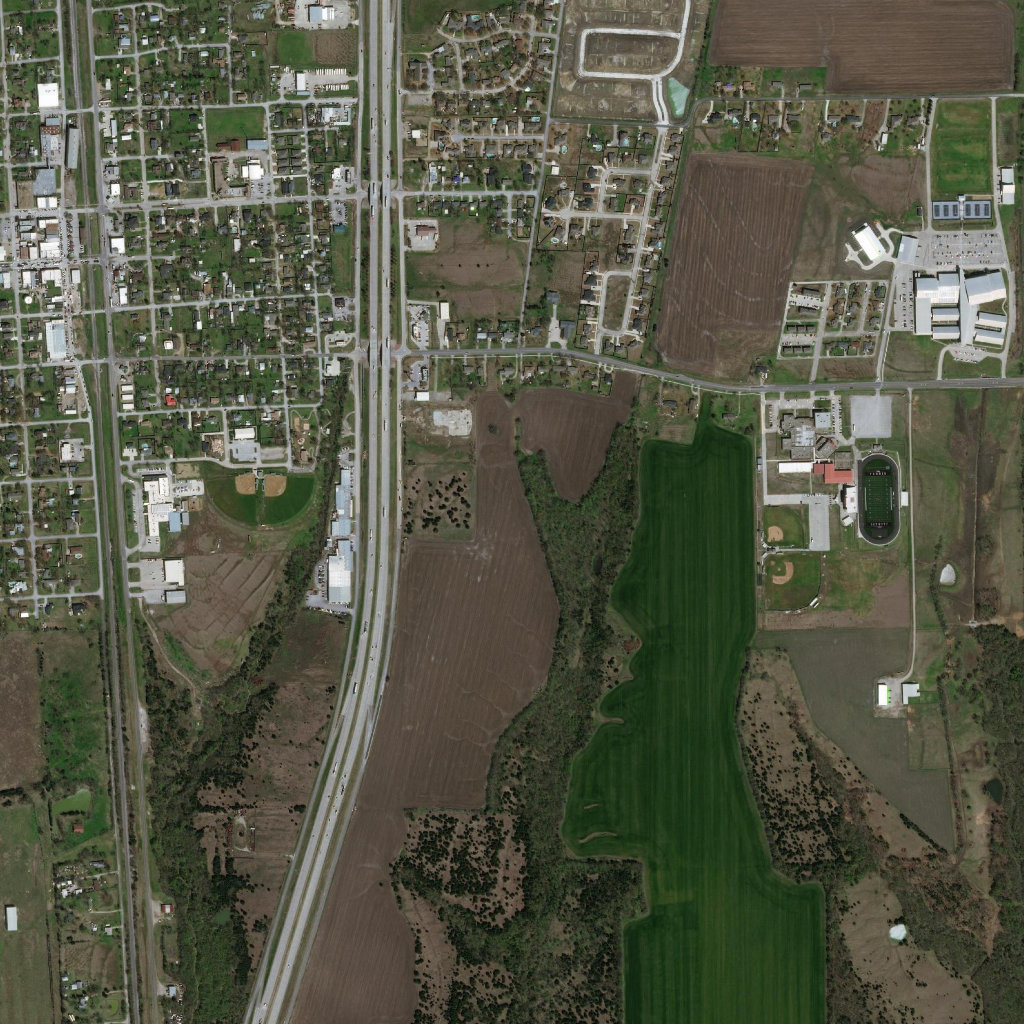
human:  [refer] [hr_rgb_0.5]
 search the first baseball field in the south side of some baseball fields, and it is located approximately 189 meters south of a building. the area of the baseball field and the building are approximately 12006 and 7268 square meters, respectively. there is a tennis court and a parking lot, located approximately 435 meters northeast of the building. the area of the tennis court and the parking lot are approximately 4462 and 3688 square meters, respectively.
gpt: <box>[[74, 54, 80, 59, 0]]</box>